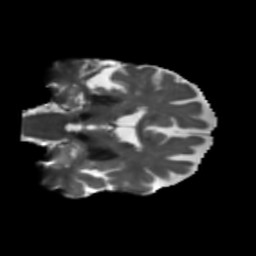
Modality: T2w
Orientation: coronal
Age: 73
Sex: female
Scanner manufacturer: siemens
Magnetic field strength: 3 T
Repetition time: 5.47 s
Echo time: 0.0854 s